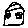
Label: house